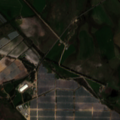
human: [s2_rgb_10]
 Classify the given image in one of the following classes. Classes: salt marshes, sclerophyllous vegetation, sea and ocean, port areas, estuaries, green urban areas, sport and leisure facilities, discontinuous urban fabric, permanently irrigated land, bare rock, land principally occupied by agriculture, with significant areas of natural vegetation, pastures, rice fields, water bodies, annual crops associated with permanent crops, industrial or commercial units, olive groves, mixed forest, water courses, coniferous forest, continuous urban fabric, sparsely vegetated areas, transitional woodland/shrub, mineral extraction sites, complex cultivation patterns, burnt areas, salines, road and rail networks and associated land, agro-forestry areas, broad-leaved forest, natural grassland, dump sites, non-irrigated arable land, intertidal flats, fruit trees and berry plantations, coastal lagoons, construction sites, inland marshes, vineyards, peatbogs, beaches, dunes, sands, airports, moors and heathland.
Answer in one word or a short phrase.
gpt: non-irrigated arable land, permanently irrigated land, pastures